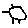
Label: sun